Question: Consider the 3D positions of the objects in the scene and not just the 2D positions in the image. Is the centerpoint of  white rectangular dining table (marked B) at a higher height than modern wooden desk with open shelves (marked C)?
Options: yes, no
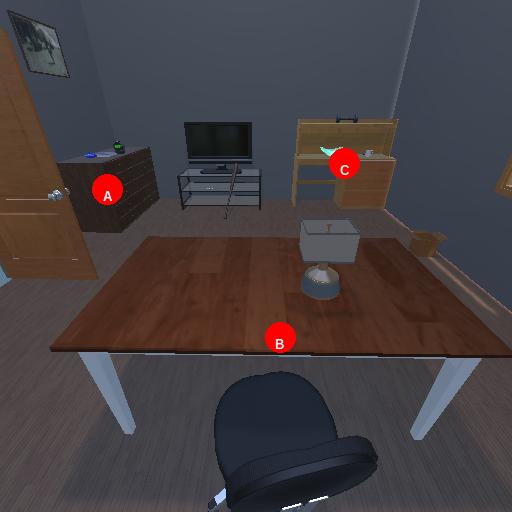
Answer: yes